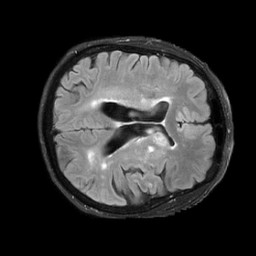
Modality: FLAIR
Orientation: axial
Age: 67
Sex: female
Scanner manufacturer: siemens
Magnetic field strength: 3 T
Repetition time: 9 s
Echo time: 0.099 s